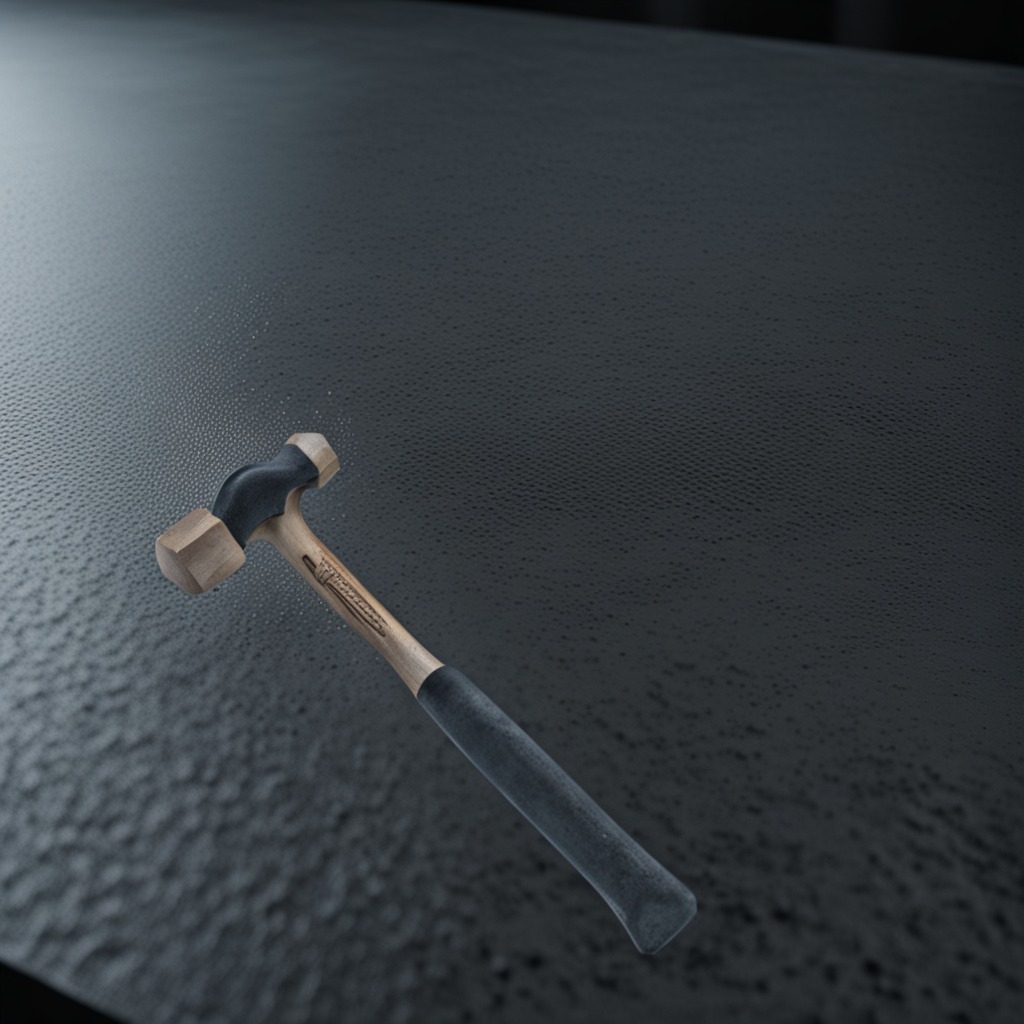
A hammer is lying on the clean granite table inside a workshop at night.